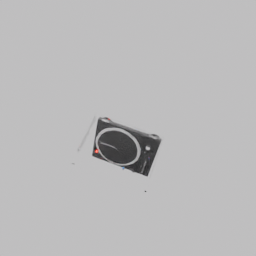
Label: electronics